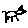
Label: cat